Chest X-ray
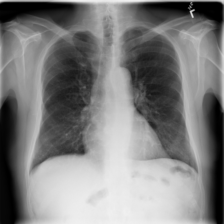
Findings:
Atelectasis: negative
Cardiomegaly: negative
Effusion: negative
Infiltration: negative
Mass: negative
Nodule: positive
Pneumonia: negative
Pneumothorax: negative
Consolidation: negative
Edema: negative
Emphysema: negative
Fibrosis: negative
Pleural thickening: negative
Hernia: negative